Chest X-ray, AP view. Patient: 57 years old, sex F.
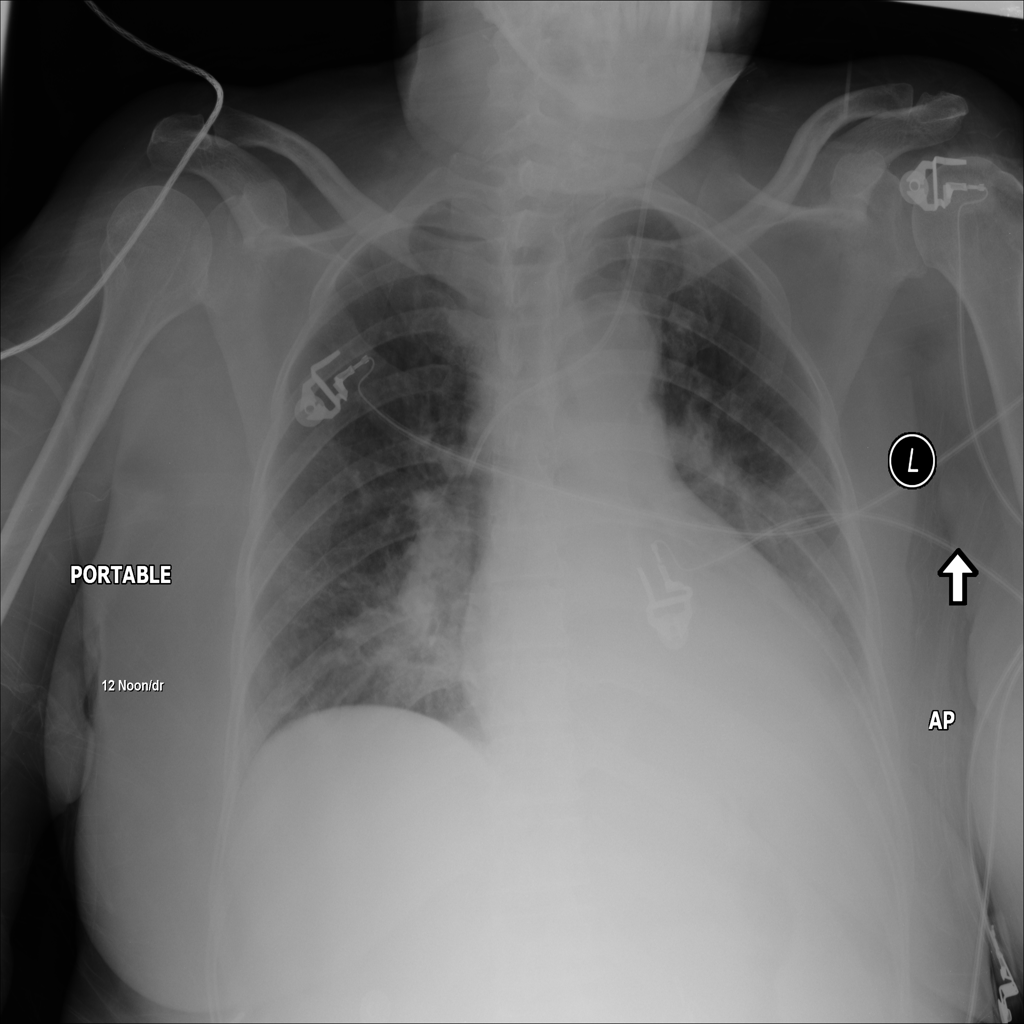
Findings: Infiltration